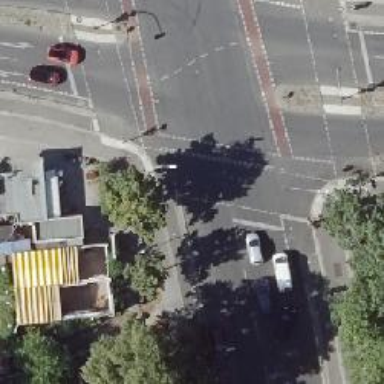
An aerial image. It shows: Road with traffic signals.